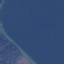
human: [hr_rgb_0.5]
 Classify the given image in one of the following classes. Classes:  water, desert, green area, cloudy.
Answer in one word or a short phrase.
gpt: water